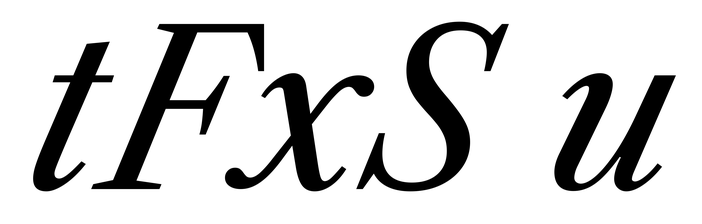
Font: LibreCaslonText-Italic_Italic